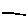
Label: line